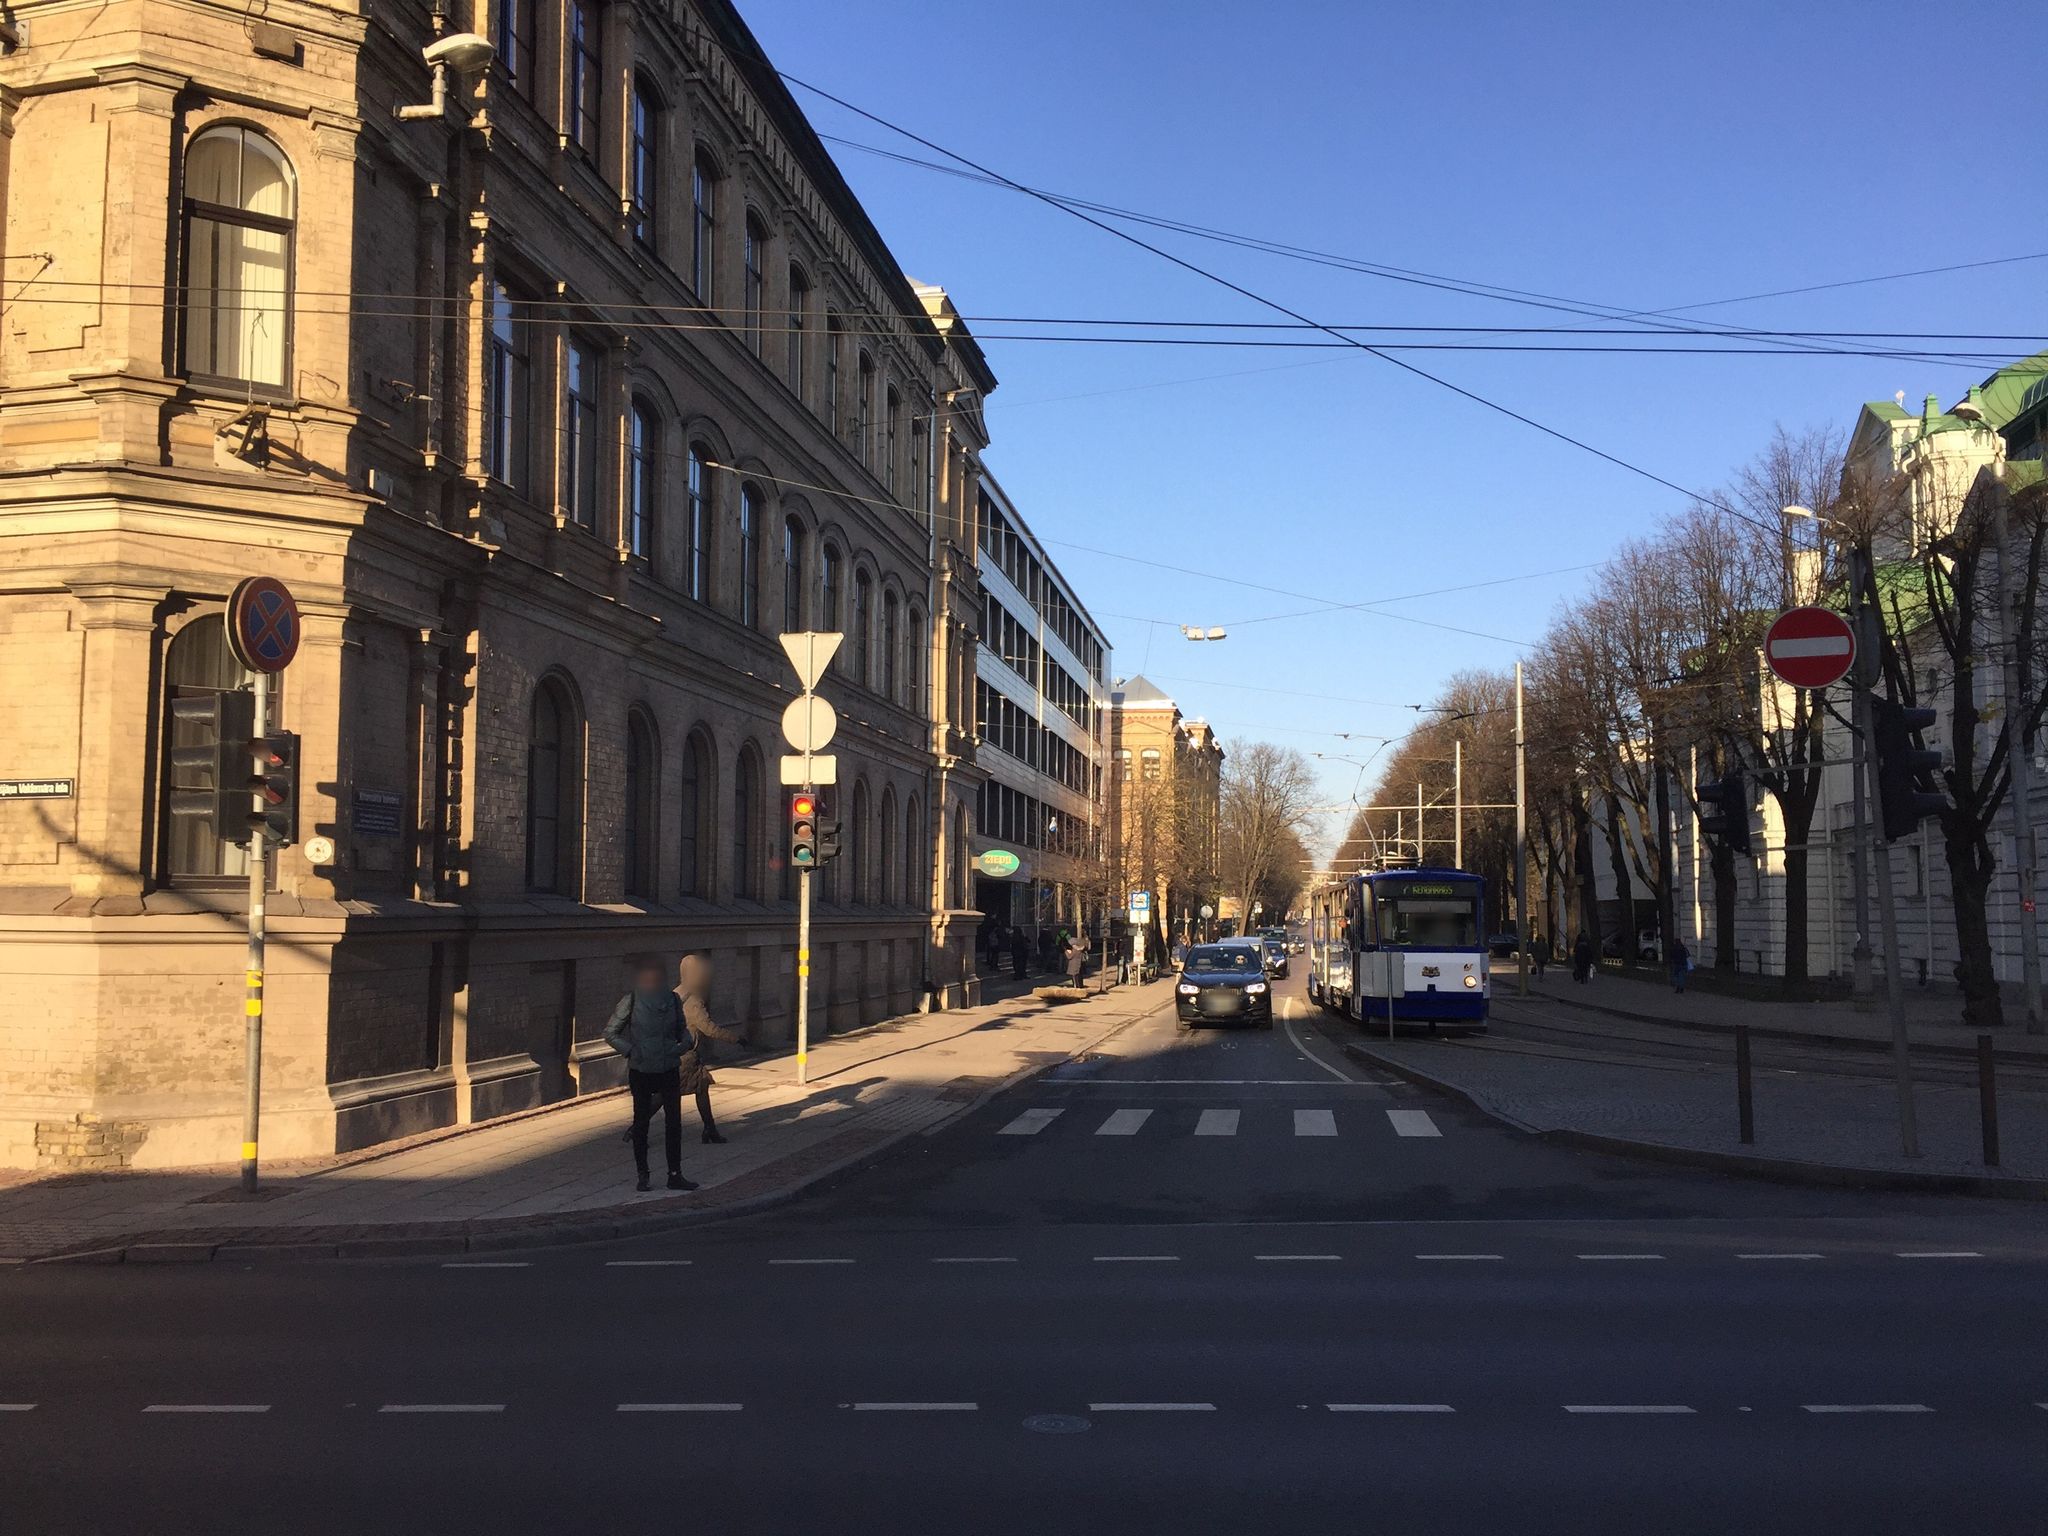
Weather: clear
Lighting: day
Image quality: good
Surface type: walking surface
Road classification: tertiary
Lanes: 1
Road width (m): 4.5
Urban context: urban centre
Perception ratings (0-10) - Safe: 6.44, Lively: 9.44, Beautiful: 5.02, Boring: 4.03, Depressing: 5.11, Wealthy: 8.45